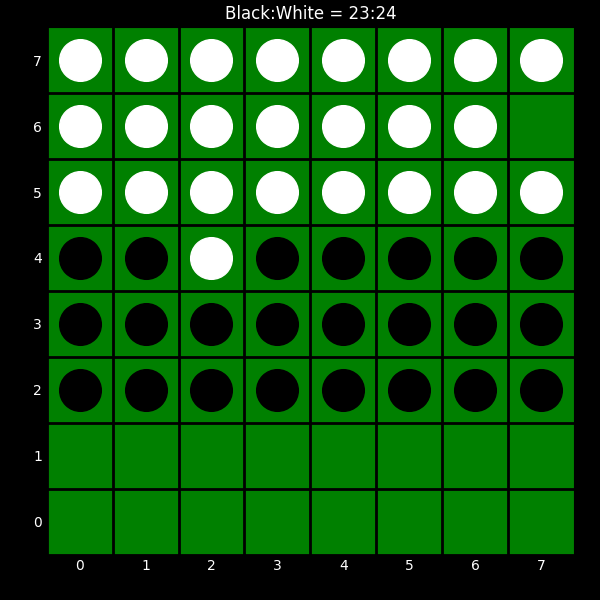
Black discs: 23
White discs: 24